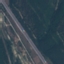
Land use / land cover class: Highway